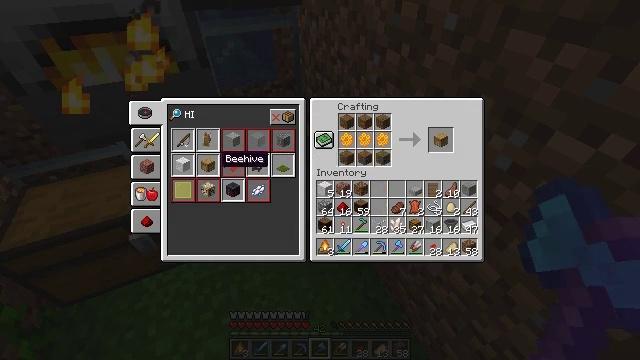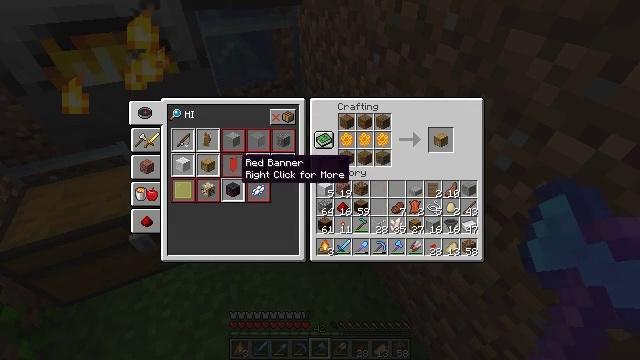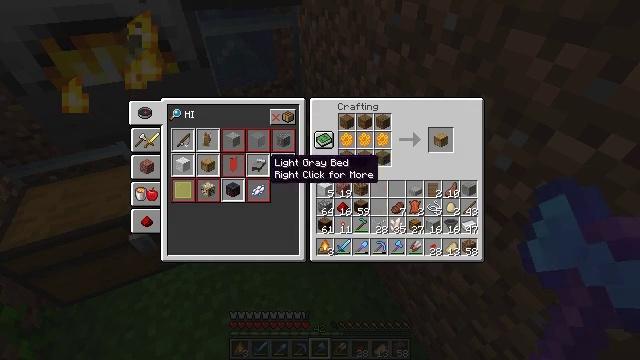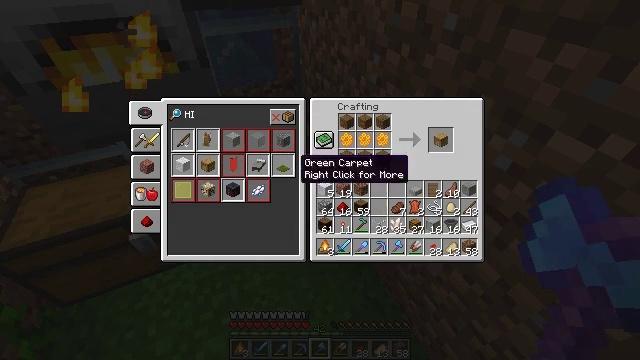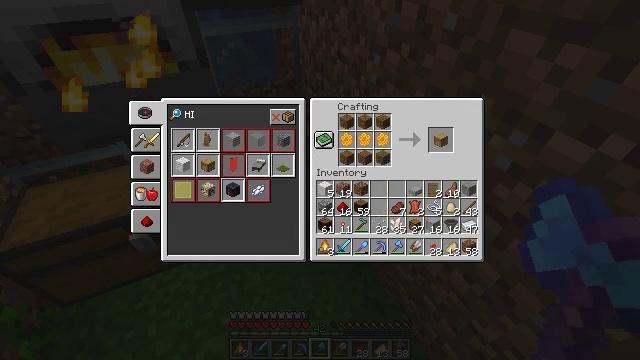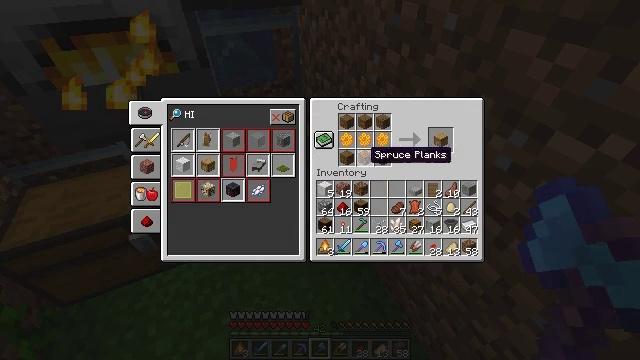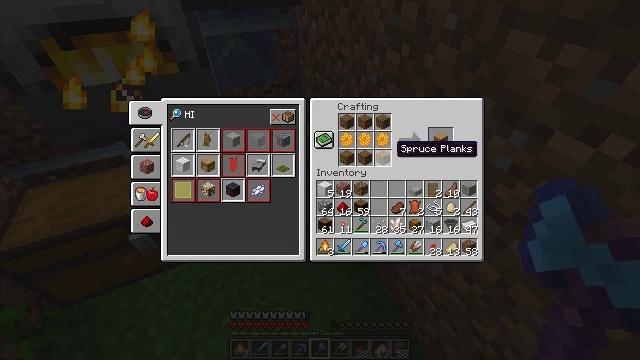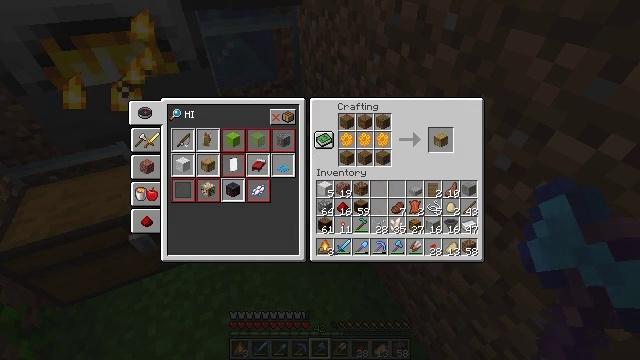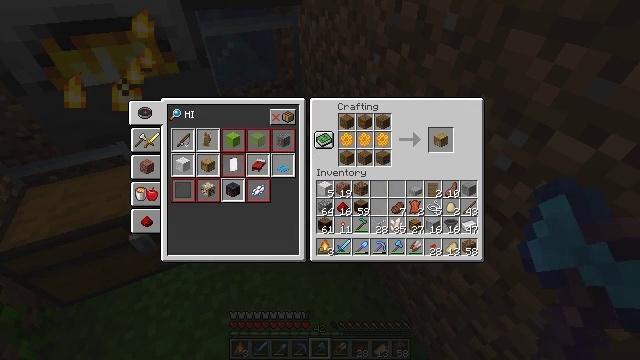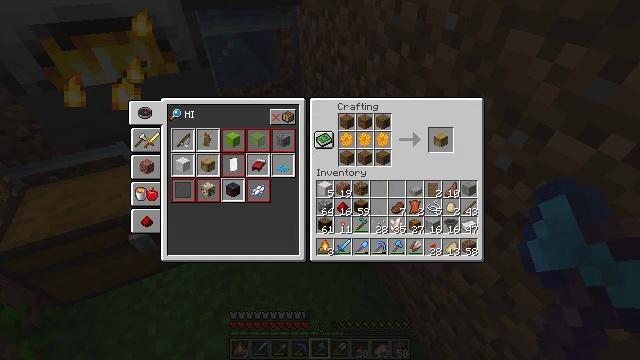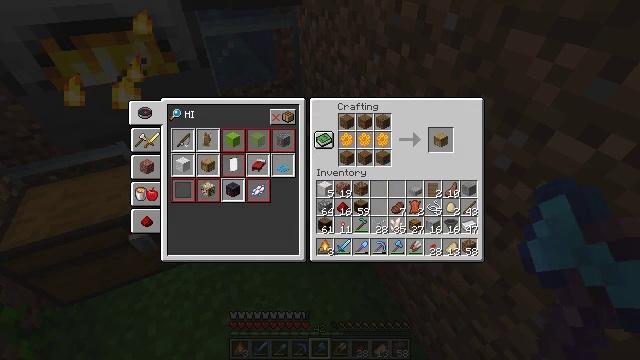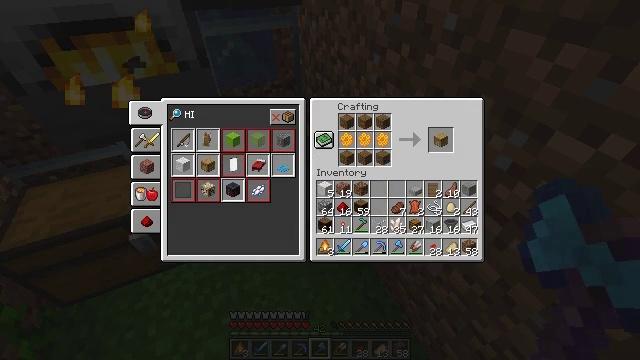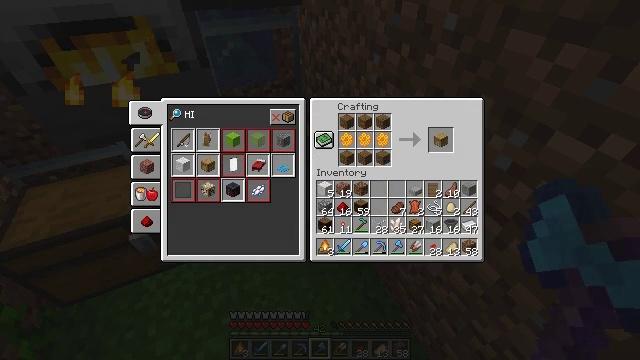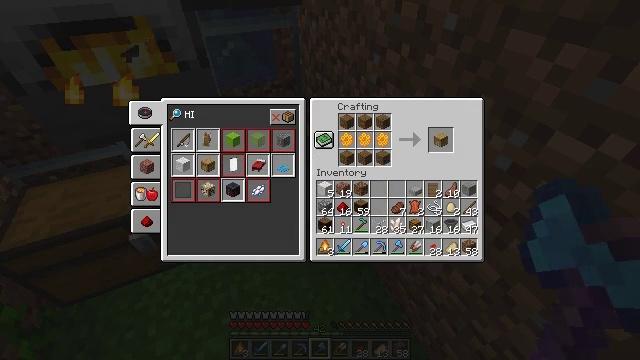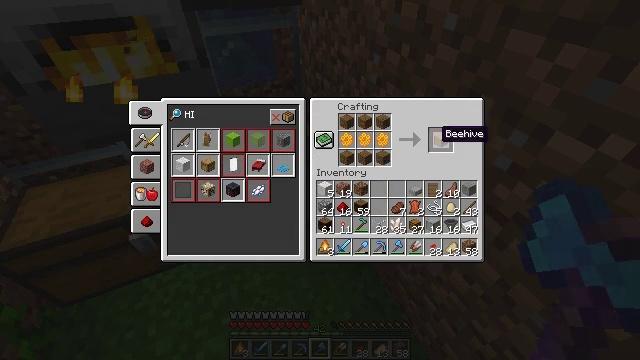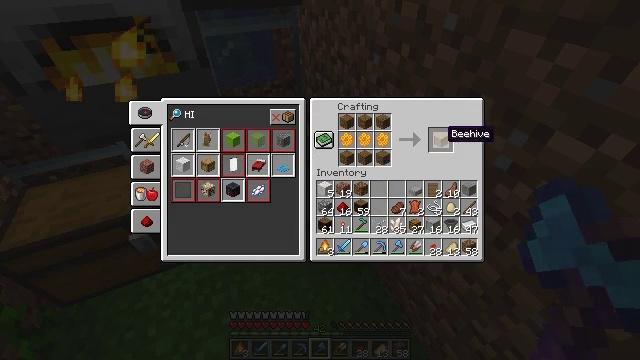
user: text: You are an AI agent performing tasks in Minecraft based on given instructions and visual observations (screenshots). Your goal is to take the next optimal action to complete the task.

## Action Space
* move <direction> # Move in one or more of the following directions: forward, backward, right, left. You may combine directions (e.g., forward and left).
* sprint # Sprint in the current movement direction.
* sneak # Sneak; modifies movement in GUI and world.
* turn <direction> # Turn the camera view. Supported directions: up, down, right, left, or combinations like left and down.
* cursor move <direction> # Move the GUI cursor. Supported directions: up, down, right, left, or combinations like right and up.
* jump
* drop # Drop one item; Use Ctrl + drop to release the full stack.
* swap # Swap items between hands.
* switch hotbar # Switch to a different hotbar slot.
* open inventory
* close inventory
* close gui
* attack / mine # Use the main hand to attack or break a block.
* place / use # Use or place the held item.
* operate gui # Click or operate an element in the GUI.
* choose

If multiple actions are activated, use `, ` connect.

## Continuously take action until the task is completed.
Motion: motion action
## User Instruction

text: Interact with the crafting table to make a beehive.
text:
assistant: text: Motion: cursor move right
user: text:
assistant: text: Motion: cursor move right
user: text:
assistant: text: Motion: cursor move right
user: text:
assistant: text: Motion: cursor move right
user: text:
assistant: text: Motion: cursor move right
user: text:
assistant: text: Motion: cursor move right
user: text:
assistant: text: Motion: cursor move right and up
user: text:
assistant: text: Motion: no_op
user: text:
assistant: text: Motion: no_op
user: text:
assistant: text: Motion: no_op
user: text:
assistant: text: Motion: no_op
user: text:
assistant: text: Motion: no_op
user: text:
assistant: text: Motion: cursor move right
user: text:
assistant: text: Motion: cursor move right
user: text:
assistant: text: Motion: no_op
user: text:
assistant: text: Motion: no_op
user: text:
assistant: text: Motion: no_op
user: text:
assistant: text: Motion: no_op
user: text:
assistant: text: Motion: operate gui
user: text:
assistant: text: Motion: operate gui
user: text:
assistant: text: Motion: operate gui
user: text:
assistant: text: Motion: no_op
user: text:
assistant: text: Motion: cursor move left and down
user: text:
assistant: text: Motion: no_op